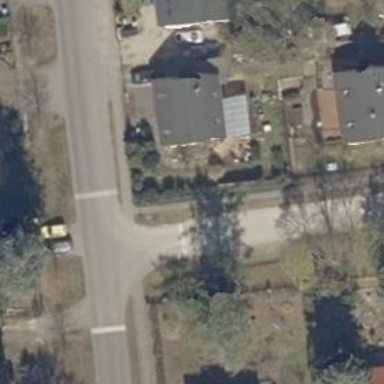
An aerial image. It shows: Residential road with sidewalk on the left side.